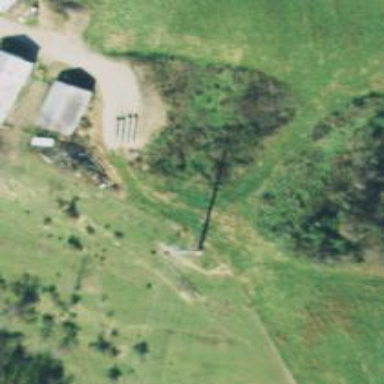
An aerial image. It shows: Power tower.